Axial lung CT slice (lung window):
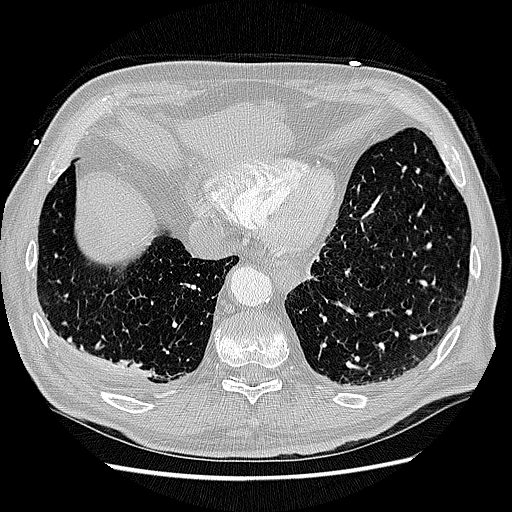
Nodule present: no